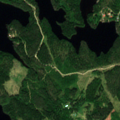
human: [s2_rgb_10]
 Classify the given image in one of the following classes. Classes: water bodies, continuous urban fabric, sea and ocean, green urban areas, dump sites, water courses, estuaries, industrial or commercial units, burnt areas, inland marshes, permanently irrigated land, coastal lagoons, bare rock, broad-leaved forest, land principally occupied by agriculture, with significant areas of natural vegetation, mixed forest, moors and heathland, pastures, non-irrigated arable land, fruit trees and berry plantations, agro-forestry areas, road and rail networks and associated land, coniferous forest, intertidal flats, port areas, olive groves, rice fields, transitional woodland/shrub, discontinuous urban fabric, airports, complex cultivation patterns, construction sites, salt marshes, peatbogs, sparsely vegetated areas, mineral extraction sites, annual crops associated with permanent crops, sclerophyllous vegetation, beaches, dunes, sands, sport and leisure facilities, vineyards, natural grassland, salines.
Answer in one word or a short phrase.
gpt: coniferous forest, mixed forest, water bodies